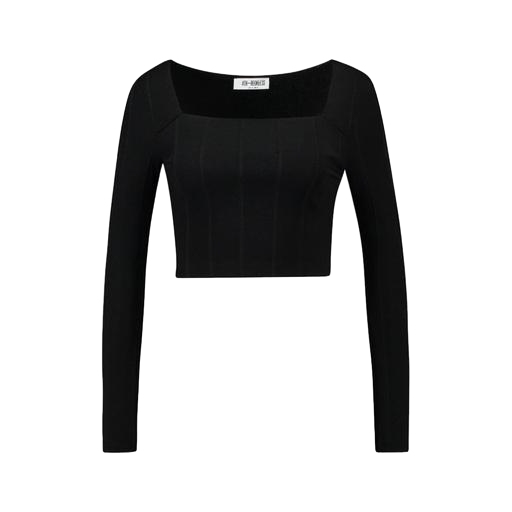
black long-sleeve crop top, black long sleeved crop top, black long-sleeve striped box crop top, white background